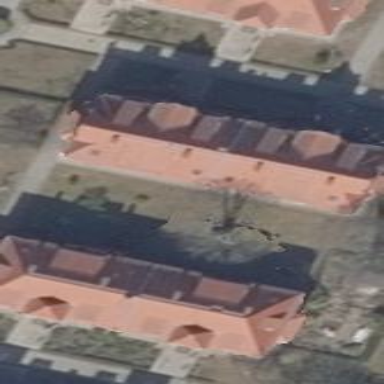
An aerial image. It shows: Residential building with gabled roof.